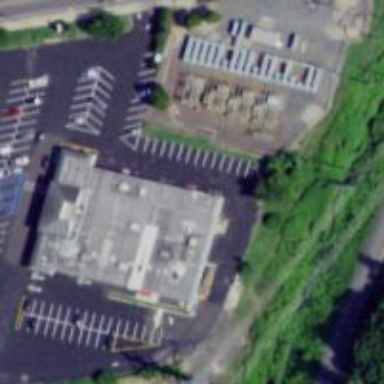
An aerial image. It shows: Pharmacy building providing healthcare services.